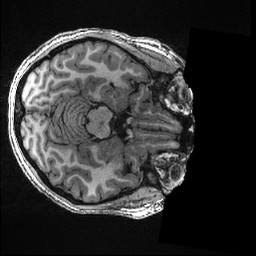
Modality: T1w
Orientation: axial
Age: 29
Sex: female
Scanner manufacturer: ge
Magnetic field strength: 3 T
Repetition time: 0.008096 s
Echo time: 0.003548 s